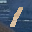
Label: 1